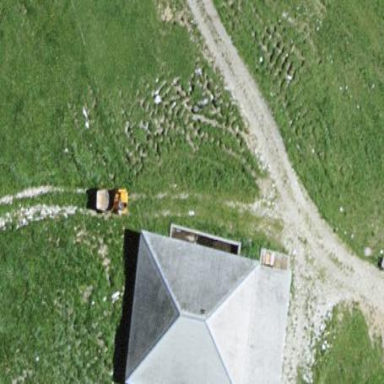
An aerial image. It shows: Cabin is depicted in the image.